Field crop: maize
Growth stage: 1
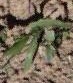
Species: maize